Question: We have an app written in C++ 6 that fills in blank polygons on a traffic map to show current traffic conditions. Green for good, yellow more congested, etc.
The "shell maps" are bitmaps of the roadways using rectangles and polygons that have nothing filled in them. Data is collected from roadway sensors (wire inductor loops) and the polygons are filled based on loop detector data.
When the maps change, someone has to manually zoom in the bitmap in paint, and get the coordinates around the inside of each new shape, where the congestion color will be filled in. The polygons that make the map skeleton are all drawn in navy blue, on a white background.
I made an app. where when the user clicks anywhere inside the white part of the polygon, the points for the inside perimeter are displayed to the user, with a zoomed in thumbnail showing the inside permiter painted.
In .Net, the perimeter is painted perfectly.
In the C++ 6 app, some of the polyon points my app. collects don't display correctly.
I looked at msPaint, and .Net does not draw the points the same way as MS Paint.
Here's a quick example. Code is from one form with one button and one label. A line is drawn on a bitmap, the bitmap is "zoomed in" so you can see it, and displayed on the label.
The line segment drawn is not the same as the line segment that you draw in MS Paint if you draw a line in Paint using the same two points.
'''
private void button1_Click(object sender, EventArgs e)
{
Bitmap bm = new Bitmap(16, 16);
Graphics g = Graphics.FromImage(bm);
//g.PixelOffsetMode = System.Drawing.Drawing2D.PixelOffsetMode.Half;
//g.PixelOffsetMode = System.Drawing.Drawing2D.PixelOffsetMode.HighQuality;
//g.PixelOffsetMode = System.Drawing.Drawing2D.PixelOffsetMode.HighSpeed;
//g.PixelOffsetMode = System.Drawing.Drawing2D.PixelOffsetMode.None;
g.PixelOffsetMode = System.Drawing.Drawing2D.PixelOffsetMode.Default;
Point pt = new Point(1, 3);
Point pt2 = new Point(5, 1);
// If you reverse the points, the same line is drawn.
g.DrawLine(Pens.Orange, pt, pt2);
// label1.Image = bm;
Bitmap bm2 = ZoomMap(8, bm);
g.Dispose();
bm.Dispose();
label1.Image = bm2;
}
private Bitmap ZoomMap(int zoomValue, Bitmap bm)
{
Bitmap zoomedBitMap;
Size sz = bm.Size;// new Size(75, 75);
Size newSize = new Size(sz.Width * zoomValue, sz.Height * zoomValue);
zoomedBitMap = new Bitmap(newSize.Width, newSize.Height);
Graphics gr = Graphics.FromImage(zoomedBitMap);
gr.InterpolationMode = System.Drawing.Drawing2D.InterpolationMode.NearestNeighbor;
gr.PageUnit = GraphicsUnit.Pixel;
gr.DrawImage(bm, 1, 1, newSize.Width, newSize.Height);
gr.Dispose();
return zoomedBitMap;
}
'''

No matter what settings I apply, there is no way to mimic MS Paint in C#, but in C++ 6 mimics MS Paint perfectly.
Is there any type of windows API I can call to draw on an existing bitmap?
Thanks in advance for any replies.
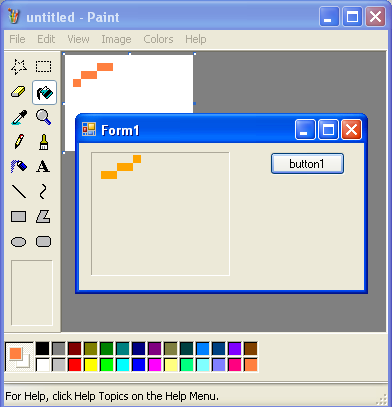
Answer: Using either digital differential analizer (DDA) or the Bresenham algorithm will yield the same results you see for GDI+, but if you look at the standard GDI line drawing implementation you will notice that the standard GDI <URL> implementation actually draws the line one pixel shorter than what you specify, to quote the MSDN
''
Because of this, using GDI your line is drawn from (1,3)-(4,1), if you use these same coordinates in GDI+ you will see that the pixel structure of the line matches what you see in older versions of Paint, except of course that the last pixel at (5,1) is not drawn. A program like Paint would then just add the additional pixel to complete the line.
Using straight GDI would require that you handle the interop for creating pens, selecting object into the DC deleteing the objects etc. all very possible but ultimately inconvenient. You could rather simulate this in GDI+ by drawing a line that is one pixel short and then draw a line from that endpoint to the final endpoint, this will fill in the last pixel.
I say older versions of Paint, because if you use Paint in Windows 7 for example you will see that the line is drawn correctly.
For fun I thought I would quickly show how you might use classic GDI from .NET, here is some interop code.
'''
[DllImport("gdi32")]
static extern bool MoveToEx(IntPtr hdc, int x, int y, out Point point);
[DllImport("gdi32")]
static extern bool LineTo(IntPtr hdc, int x, int y);
[DllImport("gdi32")]
static extern IntPtr SelectObject(IntPtr hdc, IntPtr hgdiobj);
[DllImport("gdi32")]
static extern IntPtr CreatePen(int penStyle, int width, int color);
[DllImport("gdi32")]
static extern bool DeleteObject(IntPtr hgiobj);
private void Form1_Paint(object sender, PaintEventArgs e)
{
Point ignore;
IntPtr hdc = e.Graphics.GetHdc();
IntPtr pen = CreatePen(1, 1, ColorTranslator.ToWin32(Color.Red));
IntPtr oldPen = SelectObject(hdc, pen);
MoveToEx(hdc, 1, 3, out ignore);
LineTo(hdc, 5, 1);
SelectObject(hdc, oldPen);
DeleteObject(pen);
}
'''
Notice how the line is actually one pixel short. Personally I would go with a native .NET solution using the Graphics device and just dermine the correct line coordinate to replicate the clasic GDI functionality.
I thought you might be interested to know why GDI leaves off the last pixel, it was common to use XOR to draw a line on the screen that would make removing the same line very simple, just redraw the line with XOR and it is removed with the original background intact. Of course this ment that you need to be careful not to draw over a pixel twice otherwise you would leave artifacts on the screen.
Since it is common to use draw a shape using multiple 'LineTo' calls you can now call LineTo 3 time to draw a triangle for example and not be concerned that the first point of each line will overlap the last point of the previous line and cause the said artifacts when using XOR for example, susequent calls to LineTo can safely start at where the previous line ended because the last pixel of the previous line was not drawn.